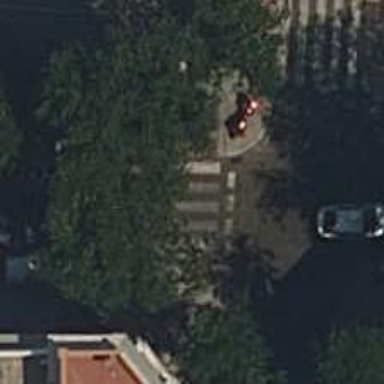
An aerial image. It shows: Marked crossing on the road.